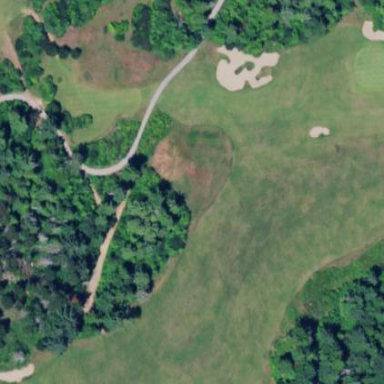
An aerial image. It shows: Scenic golf fairway.